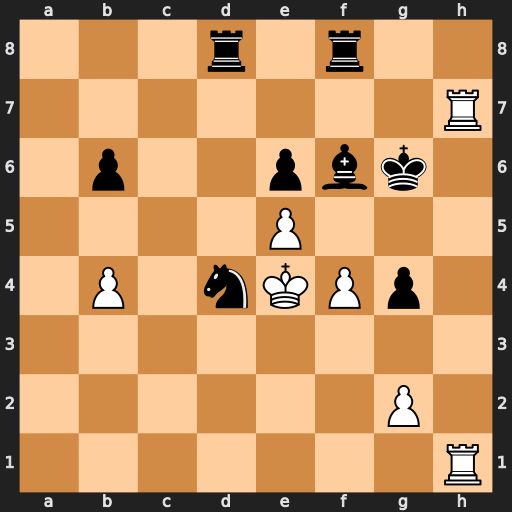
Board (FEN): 3r1r2/7R/1p2pbk1/4P3/1P1nKPp1/8/6P1/7R
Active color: w
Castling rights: -
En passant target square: -
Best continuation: R1h6#